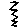
Label: zigzag